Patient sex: M
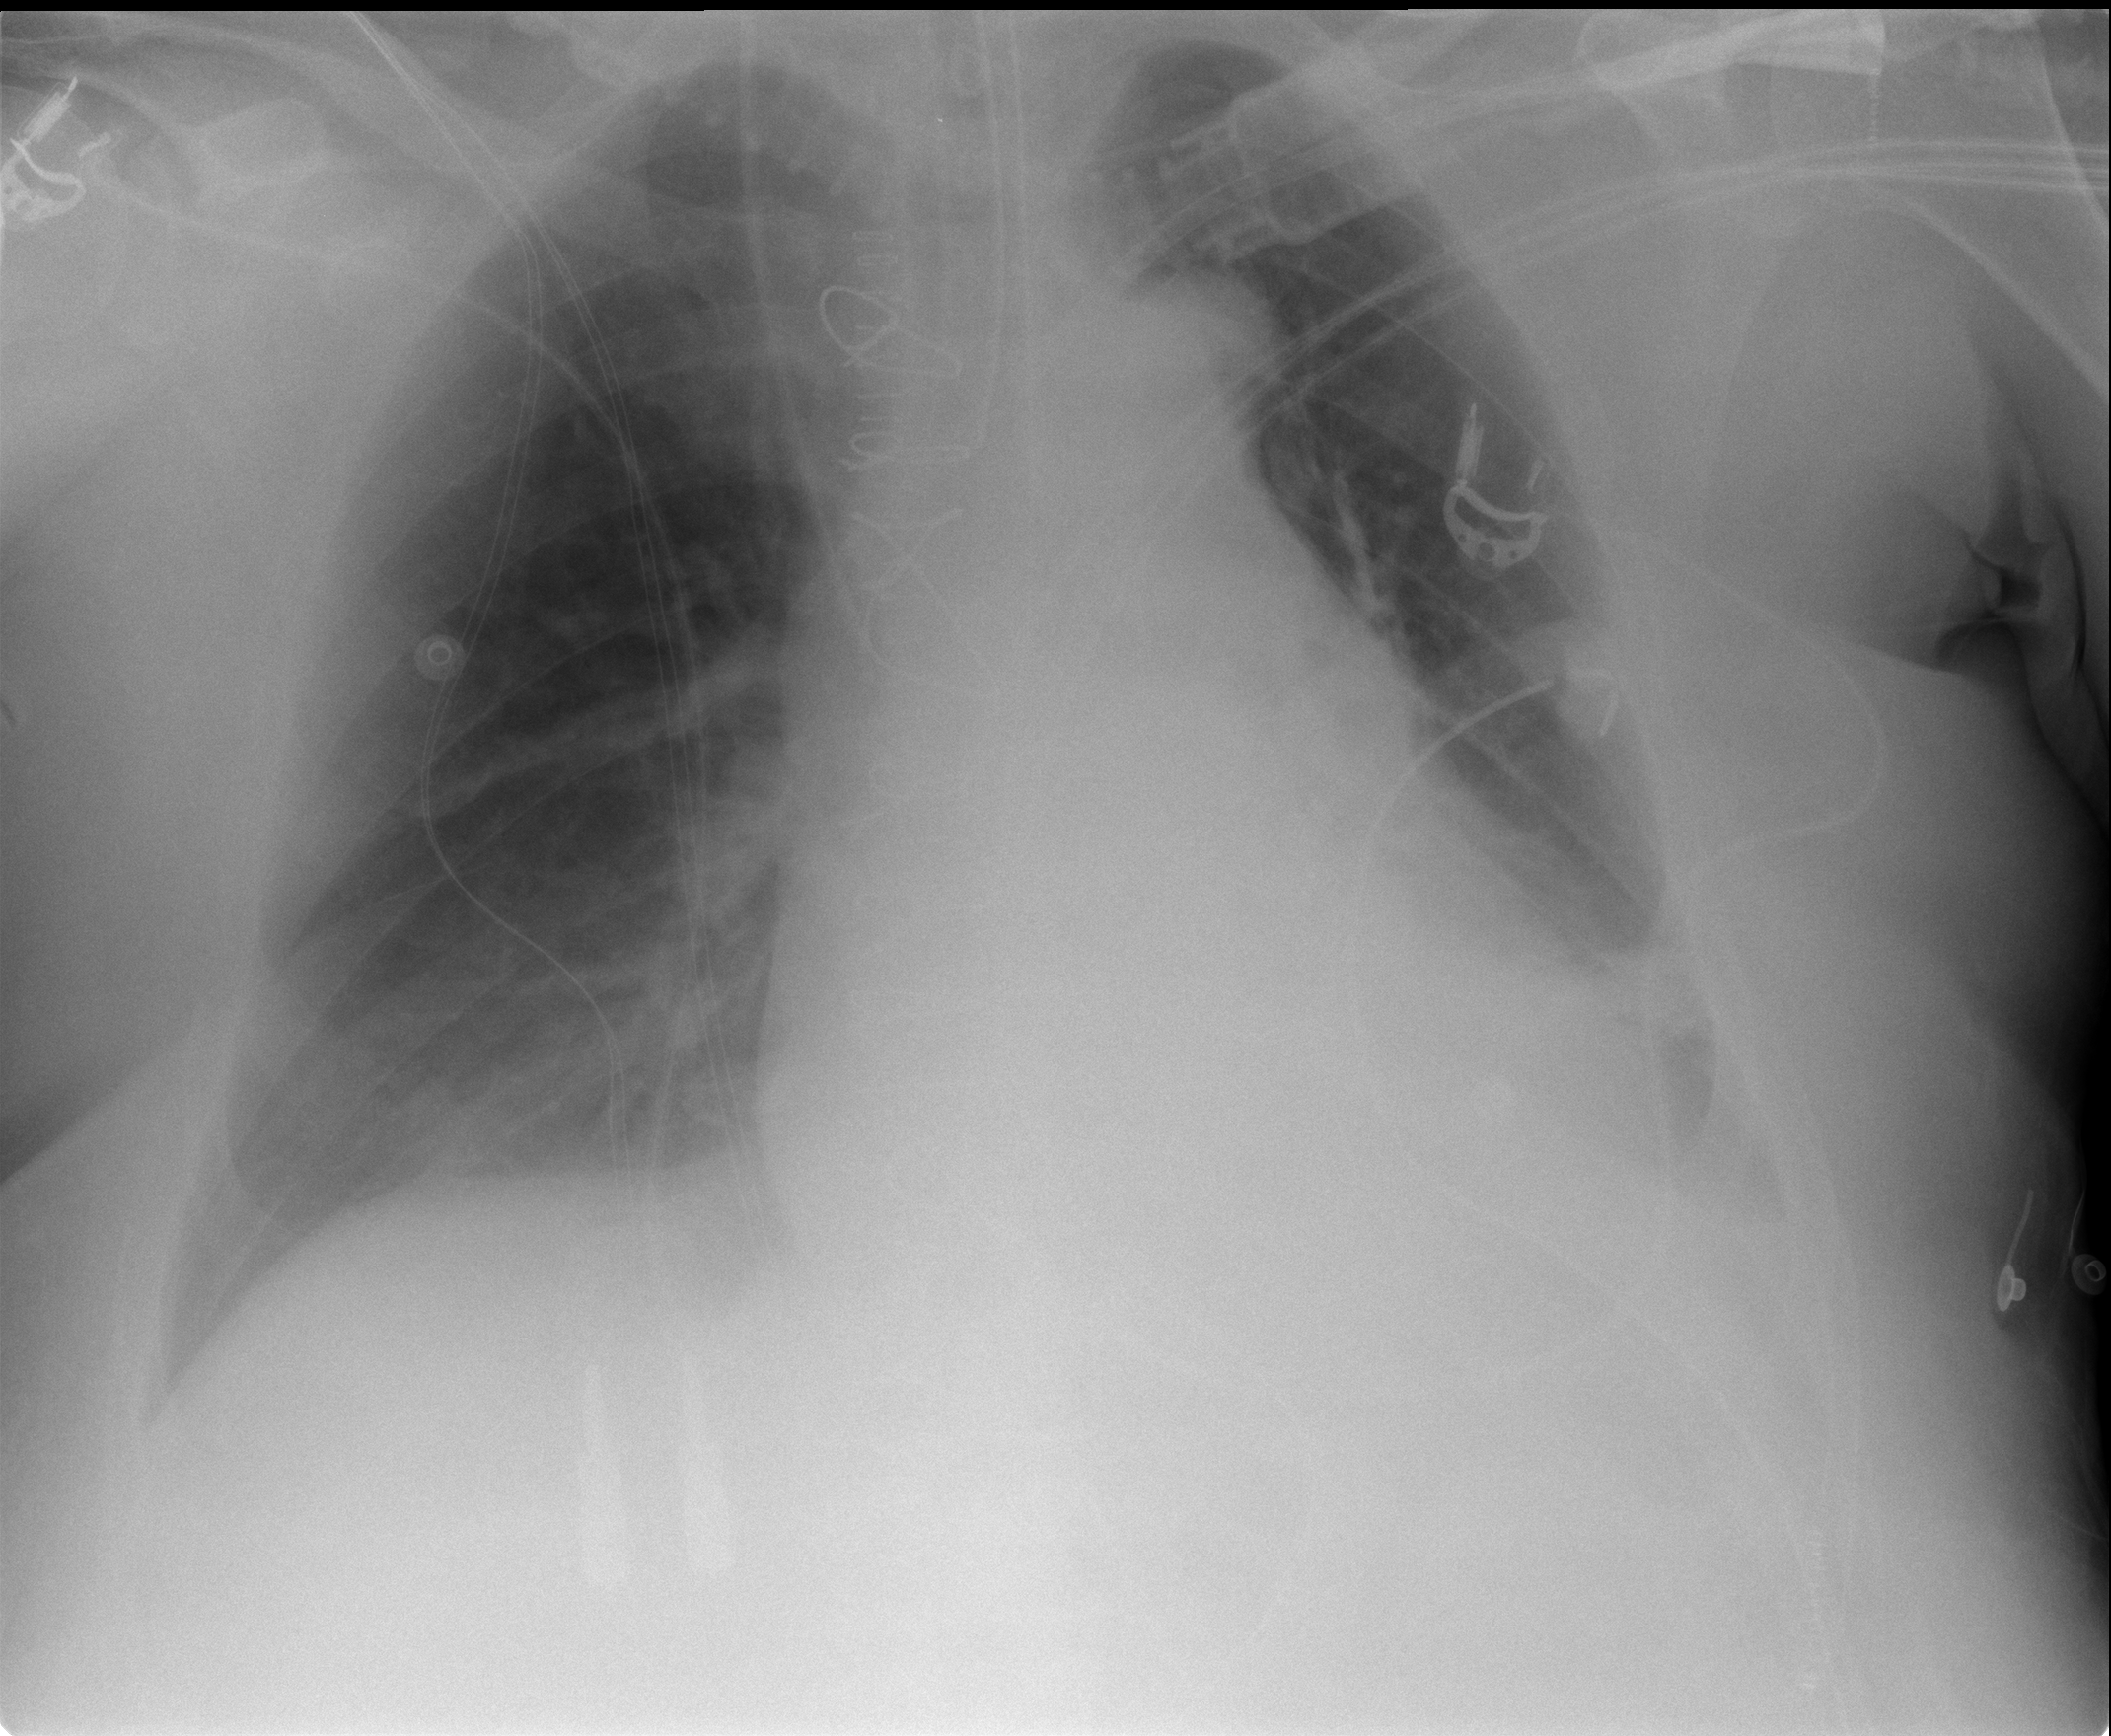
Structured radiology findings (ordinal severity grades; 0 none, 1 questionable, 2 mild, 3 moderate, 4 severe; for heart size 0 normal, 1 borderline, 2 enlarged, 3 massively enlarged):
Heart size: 2
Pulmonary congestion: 0
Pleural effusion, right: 0
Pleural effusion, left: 2
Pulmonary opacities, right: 0
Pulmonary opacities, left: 2
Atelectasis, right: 2
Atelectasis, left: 2